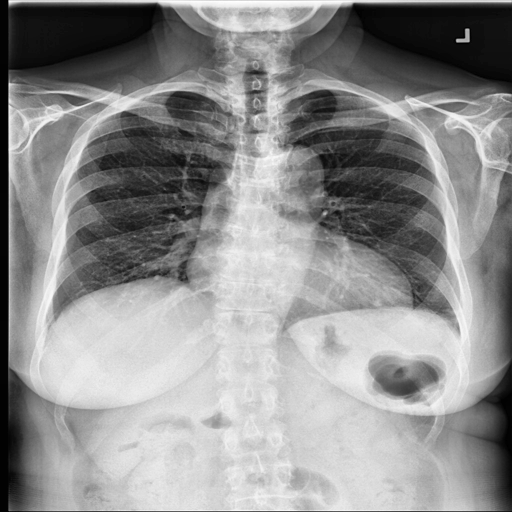
Finding: NORMAL